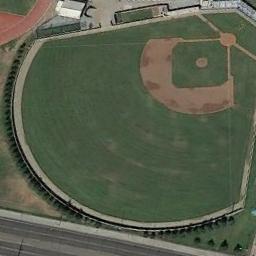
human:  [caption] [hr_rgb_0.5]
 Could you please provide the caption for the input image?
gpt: A baseball diamond next to the playground and a white building beside .

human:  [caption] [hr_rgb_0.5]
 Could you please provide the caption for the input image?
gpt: A baseball diamond is next to a playground .

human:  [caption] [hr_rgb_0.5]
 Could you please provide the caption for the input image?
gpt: A road is next to the baseball diamond .

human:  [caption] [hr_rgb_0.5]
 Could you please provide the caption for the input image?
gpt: There is a big baseball diamond in the grass along the roads .

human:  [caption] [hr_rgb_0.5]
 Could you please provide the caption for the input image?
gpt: There is a railway near the baseball field .